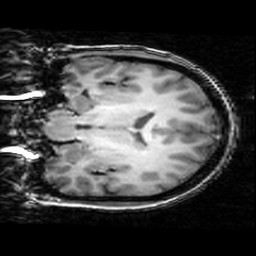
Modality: T1w
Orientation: coronal
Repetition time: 0.008948 s
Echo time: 0.001784 s